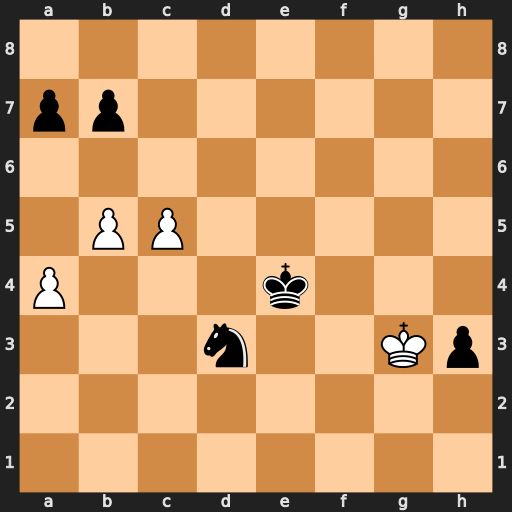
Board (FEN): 8/pp6/8/1PP5/P3k3/3n2Kp/8/8
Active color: w
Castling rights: -
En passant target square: -
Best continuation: c6 bxc6 bxc6 Nc5 c7